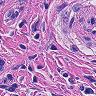
Metastatic tissue present: yes